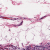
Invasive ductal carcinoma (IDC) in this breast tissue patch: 0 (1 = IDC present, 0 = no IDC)